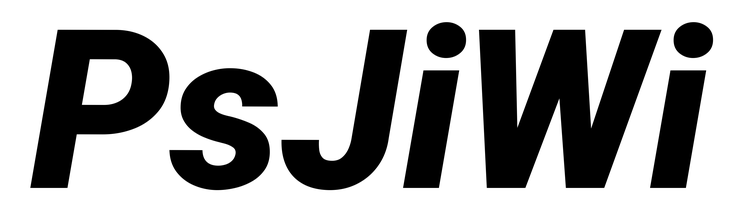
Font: Roboto-Italic_Black_Italic